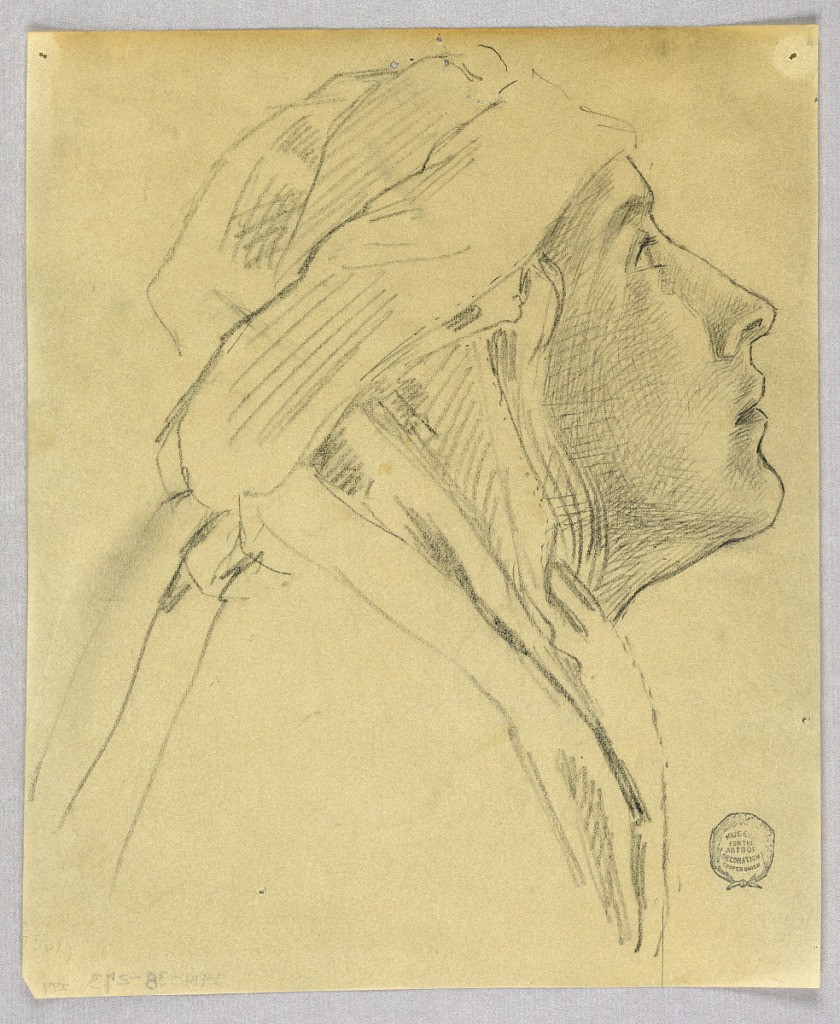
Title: Sketch of a Woman's Head
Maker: Francis Augustus Lathrop, American, 1849–1909
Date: ca. 1895
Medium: Graphite on tracing paper
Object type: Drawing
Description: Woman's face in right profile, looking upwards. Head wrapped in headdress.